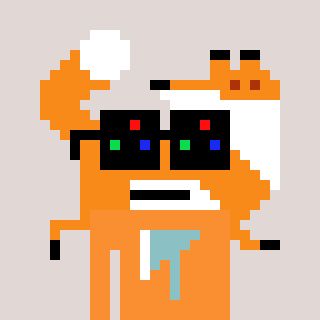
a pixel art character with square black sunglasses, a fox-shaped head and a orange-colored body on a warm background